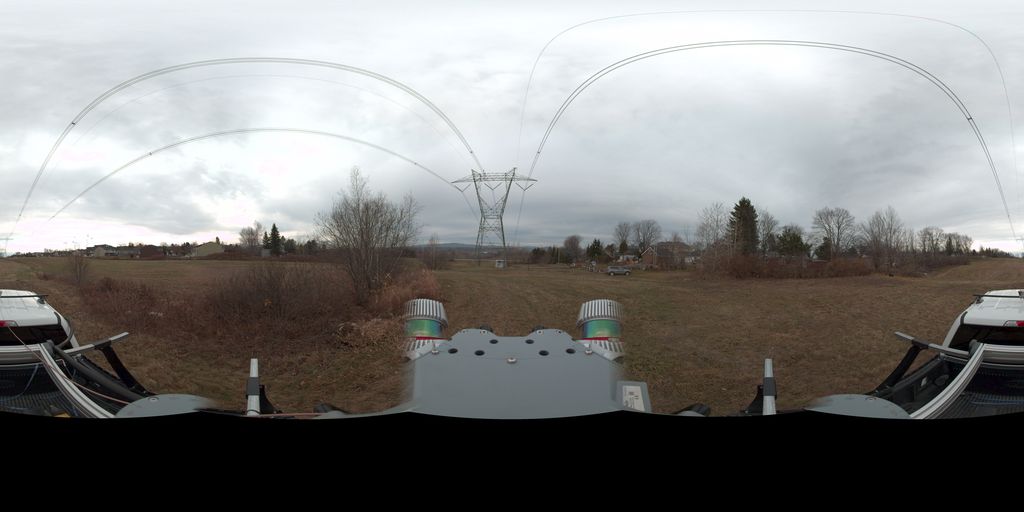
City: quebec_city